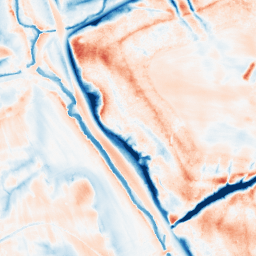
Category: trend_removal
Decomposition family: local_polynomial
Decomposition parameters: window_size: 31
degree: 2
Upsampling method: bicubic_3x
Upsampling parameters: scale: 3
Upsampling scale: 3